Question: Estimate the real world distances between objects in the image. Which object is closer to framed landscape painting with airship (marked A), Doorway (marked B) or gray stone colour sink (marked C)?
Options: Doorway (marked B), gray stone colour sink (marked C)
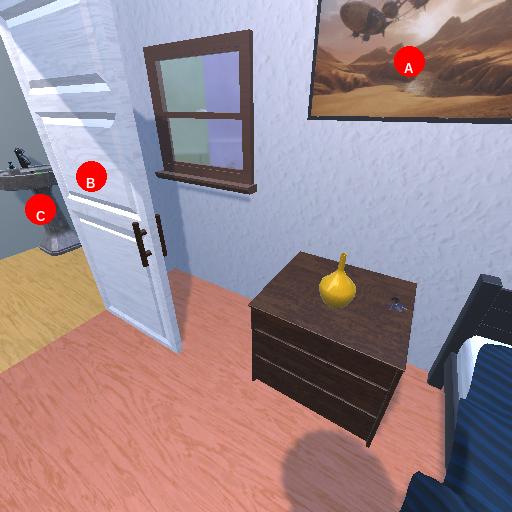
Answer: Doorway (marked B)